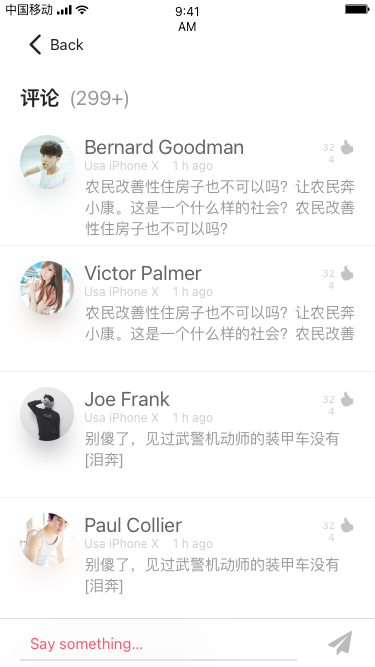
Text in this UI design:
评论  (299+)
Bernard Goodman
Usa iPhone X    1 h ago
324
农民改善性住房子也不可以吗？让农民奔小康。这是一个什么样的社会？农民改善性住房子也不可以吗？
Victor Palmer
Usa iPhone X    1 h ago
324
农民改善性住房子也不可以吗？让农民奔小康。这是一个什么样的社会？农民改善性住房子也不可以吗？
Joe Frank
Usa iPhone X    1 h ago
324
别傻了，见过武警机动师的装甲车没有[泪奔]
Paul Collier
Usa iPhone X    1 h ago
324
别傻了，见过武警机动师的装甲车没有[泪奔]
Darrell Bridges
Usa iPhone X    1 h ago
324
Back
Say something…